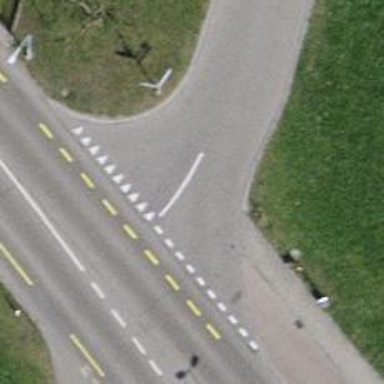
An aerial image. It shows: Road with "give way" sign.